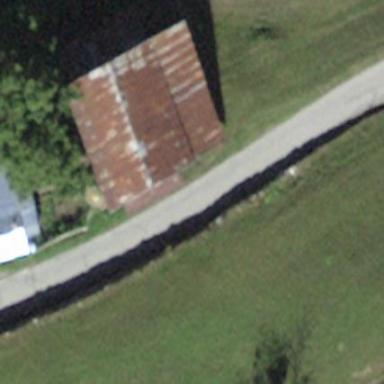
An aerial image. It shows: Farm auxiliary building.